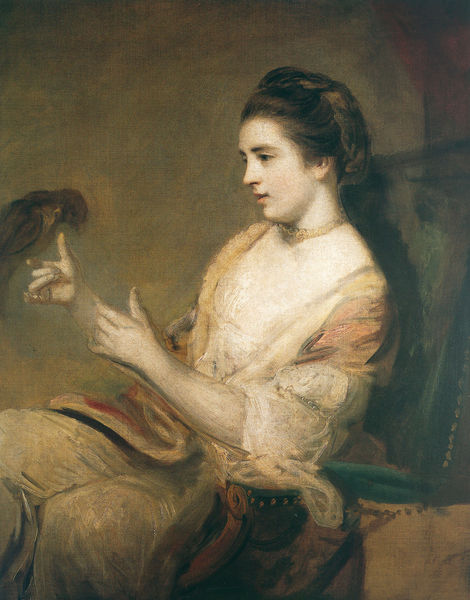
Titel: Kitty Fisher
Künstler: Sir Joshua Reynolds
Institution: Wiltshire, Bowood House, Trustees of the Bowood Collection
Schlagwörter: gemälde, hand, haut, vogel, grün, mädchen, sitzen, braun, daumen, frau, frisur, geste, haar, hell, holz, kleid, kleider, licht, mund, profil, schmuck, stuhl, weiss, dame, rot, tier, jacke, arm, augen, falten, gesicht, gesten, hände, portrait, porträt, haare, lange haare, sessel, sitzend, rosa, halsband, kette, sprechen, zopf, sitzt, schoß, braune haare, dekolleté, rabe, papagei, rein, vofel, krähe, mud, hare, langes haar, gestikulierend, 18. jahrhundert, poträ, redet, spricht, gestikuliert, öl-bild